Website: crate-barrel
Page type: account-dashboard
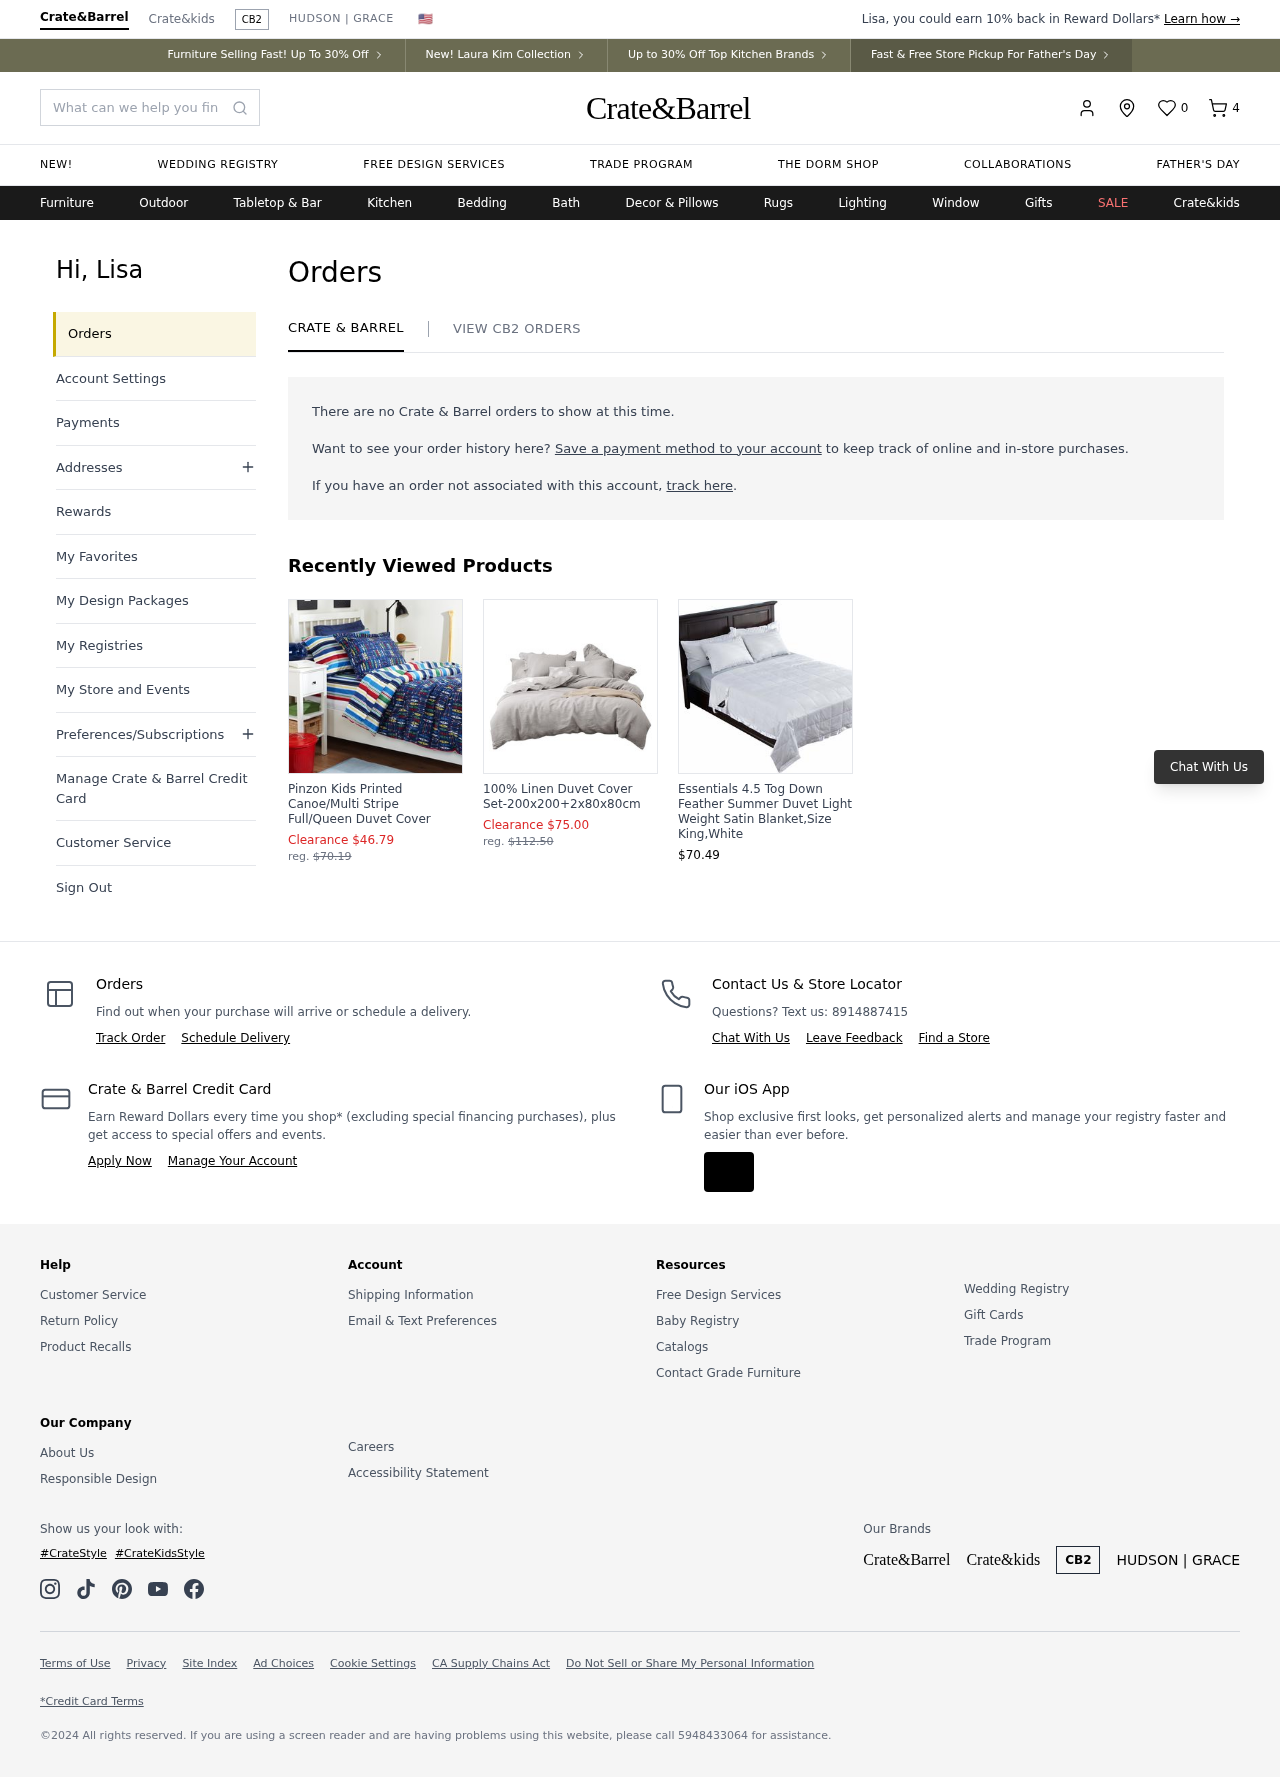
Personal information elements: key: PII_FIRSTNAME
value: Lisa
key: PII_PHONE_ALT
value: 5948433064
Product elements: key: PRODUCT1_NAME
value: Pinzon Kids Printed Canoe/Multi Stripe Full/Queen Duvet Cover
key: PRODUCT1_PRICE
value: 46.79
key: PRODUCT2_NAME
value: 100% Linen Duvet Cover Set-200x200+2x80x80cm
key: PRODUCT2_PRICE
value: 75
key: PRODUCT3_NAME
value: Essentials 4.5 Tog Down Feather Summer Duvet Light Weight Satin Blanket,Size King,White
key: PRODUCT3_PRICE
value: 70.49
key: PRODUCT1_ORIGINAL_PRICE
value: $70.19
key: PRODUCT2_ORIGINAL_PRICE
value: $112.50
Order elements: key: ORDER_NUM_ITEMS
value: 4
Search elements: key: HEADER_SEARCH
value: What can we help you find?
Other elements: key: FAVORITES_COUNT
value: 0